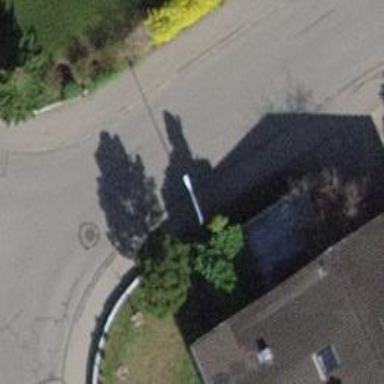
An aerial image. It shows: Sidewalk.